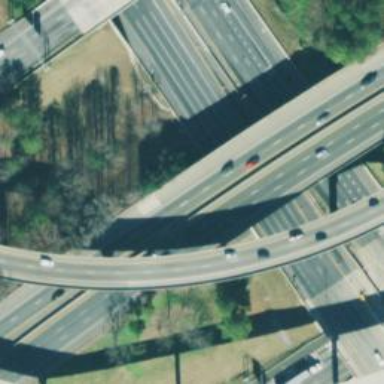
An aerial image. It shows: Motorway bridge.